Question: I have 2 tables:
'''
table: tbl_project
---------------------------------------
| PID | ProjectName | StartDate |
---------------------------------------
table: tbl_chart
-------------------------------------------------------------------------
| PID | P_ProjectPreparation | P_ConceptualDesign | P_Realization |
-------------------------------------------------------------------------
'''
PID in table 'tbl_project' is the Primary Key. And the ProjectID in 'tbl_chart' references PID in 'tbl_project'.

I want if I click save for the data to insert into 'tbl_project' also in 'tbl_chart' insert the new PID automatically, and the value at column 'P_ProjectPreparation' etc is 0.
I've tried query at the Model like this :
'''
<?php defined('BASEPATH') OR exit('No direct script access allowed');
class admin_m extends CI_Model {
function __construct()
{
// Call the Model constructor
parent::__construct();
}
public function save($data)
{
$sql = "insert into tbl_project values('".$data['PID']."','".$data['ProjectName']."', '".$data['StartDate']."') ; insert into tbl_chart (PID) values ('".$data['PID']."')";
$this->db->query($sql);
}
}
'''
Here is my controller :
'''
<?php defined('BASEPATH') OR exit('No direct script access allowed');
class admin_c extends CI_Controller {
public function __construct()
{
parent::__construct();
$this->load->database();
$this->load->helper('url');
$this->load->model('admin_m');
}
public function index()
{
$this->load->view('admin_v');
}
public function save()
{
$data['PID'] = $this->input->post('PID');
$data['ProjectName'] = $this->input->post('ProjectName');
$data['StartDate'] = $this->input->post('StartDate');
$this->admin_m->save($data);
$this->load->view('admin_v');
}
}
'''
Here is my view code for the save button :
'''
<form action="<?PHP echo site_url(); ?>/admin_c/save" method="post">
'''
I get an error from the model. Any ideas what could be wrong with the query?
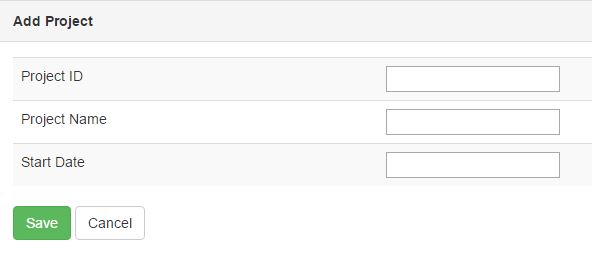
Answer: you can try making somthing like
application/controllers/Admin_c .php
'''
<?php defined('BASEPATH') OR exit('No direct script access allowed');
class admin_c extends CI_Controller {
public function __construct(){
parent::__construct();
$this->load->database();
$this->load->helper('url');
$this->load->library('form_validation');
$this->load->model('admin_m');
}
public function index(){
$this->load->view('admin_v');
}
public function save(){
$this->form_validation->set_rules('PID', 'PID', 'trim|required|xss_clean');
$this->form_validation->set_rules('ProjectName', 'Project Name', 'trim|required|xss_clean');
$this->form_validation->set_rules('StartDate', 'Date', 'trim|required|xss_clean');
if( $this->form_validation->run() === FALSE ){
print_r(validation_errors());
}
else{
$pid = $this->input->post('PID', TRUE);
$pname = $this->input->post('ProjectName', TRUE);
$date_s= $this->input->post('StartDate', TRUE);
$this->admin_m->save($pid, $pname, $date_s);
$this->load->view('admin_v');
}
}
}
'''
application/models/admin_m.php
'''
<?php defined('BASEPATH') OR exit('No direct script access allowed');
class admin_m extends CI_Model {
function __construct(){
parent::__construct();
}
public function save( $pid, $project_name, $start_date ){
$this->db->insert('tbl_project', array('ProjectName' => $project_name, 'StartDate' => $start_date));
$last_id = $this->db->insert_id();
$this->db->insert('tbl_chart', array('PID' => $last_id, 'P_ProjectPreparation' => NULL, 'P_ConceptualDesign' => NULL, 'P_Realization' => NULL));
}
}
'''